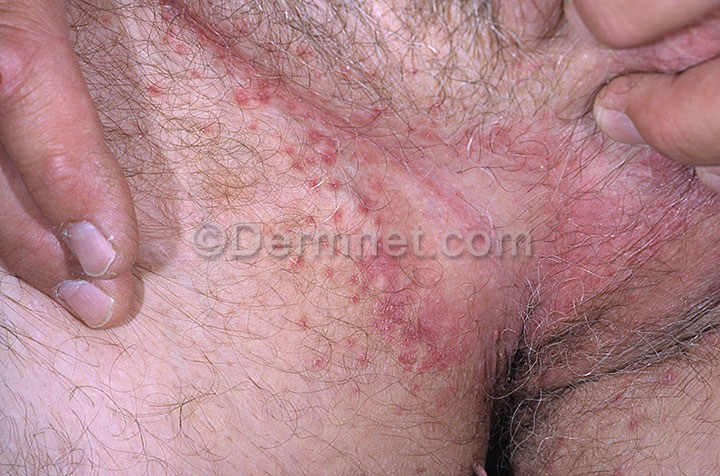
Disease: Tinea Ringworm Candidiasis and other Fungal Infections